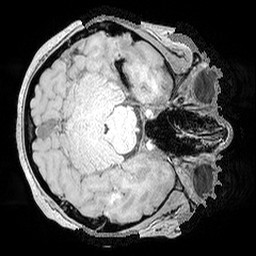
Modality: MP2RAGE
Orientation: axial
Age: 27
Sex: female
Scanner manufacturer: siemens
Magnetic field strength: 3 T
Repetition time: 5 s
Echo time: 0.00298 s